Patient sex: M
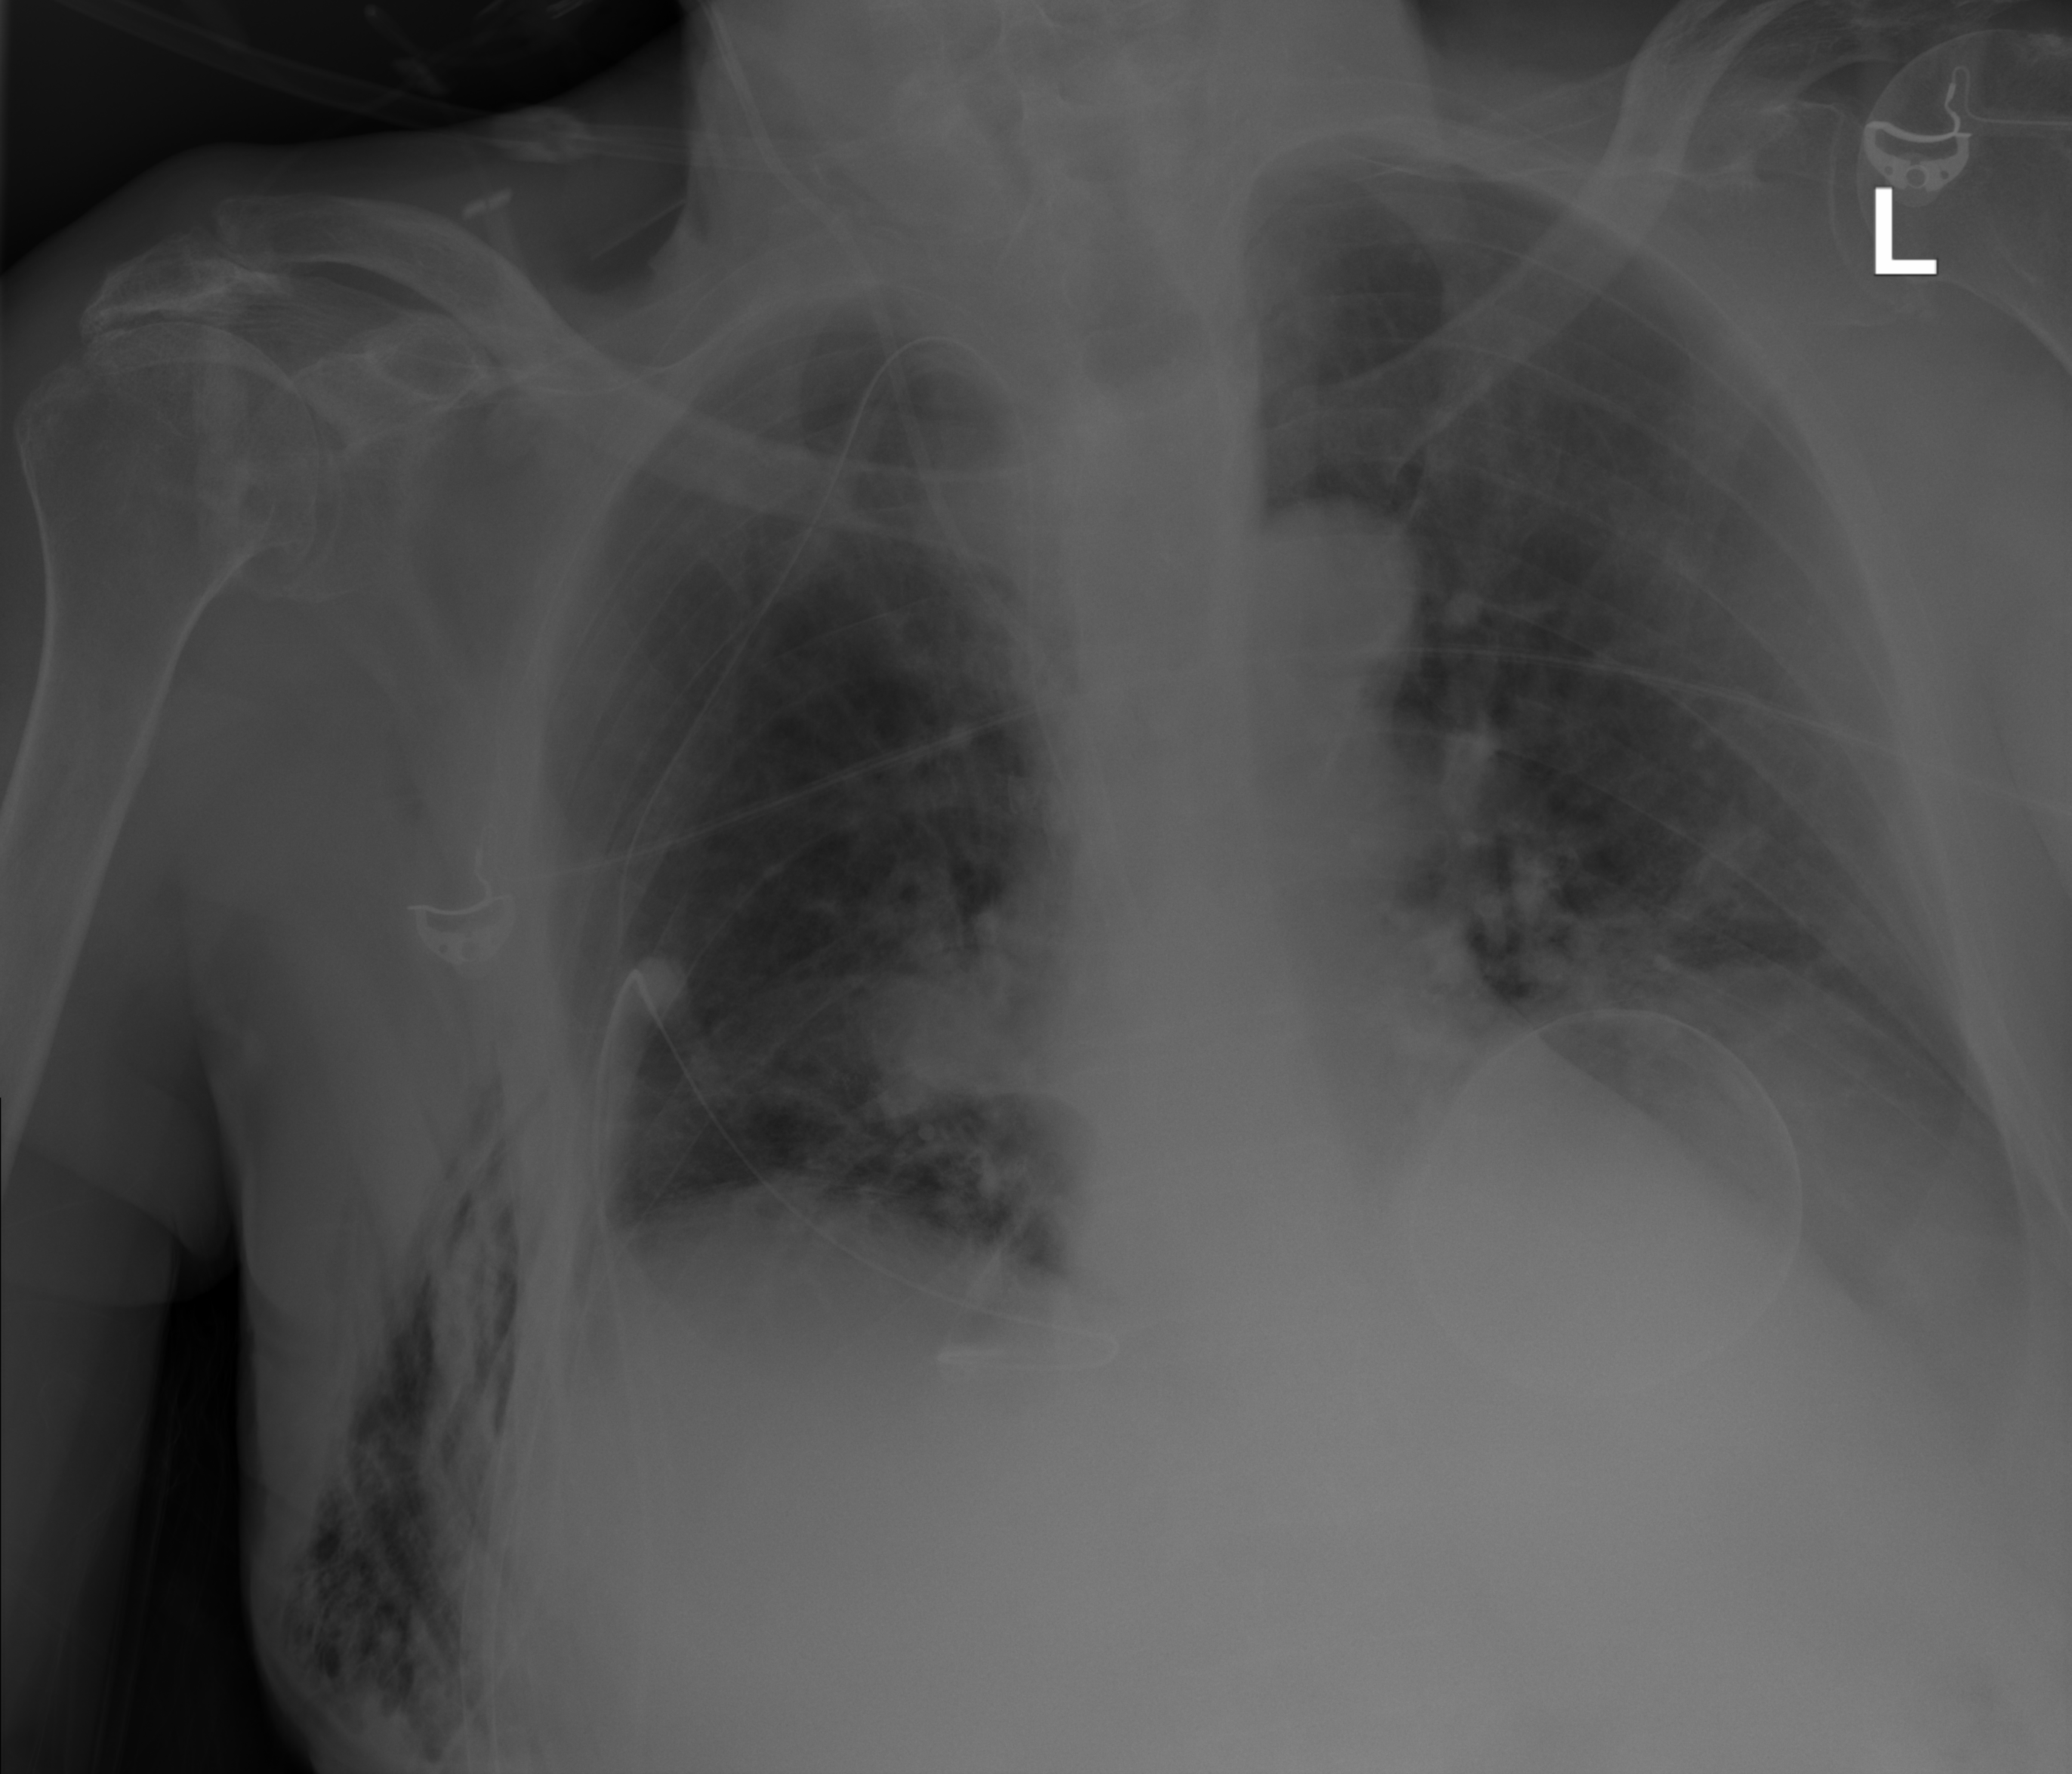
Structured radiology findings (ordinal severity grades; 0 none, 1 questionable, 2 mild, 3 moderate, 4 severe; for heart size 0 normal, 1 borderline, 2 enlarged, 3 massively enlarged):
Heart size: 0
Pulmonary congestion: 0
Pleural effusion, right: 0
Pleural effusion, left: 2
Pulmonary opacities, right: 0
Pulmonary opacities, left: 0
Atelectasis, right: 2
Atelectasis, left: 2